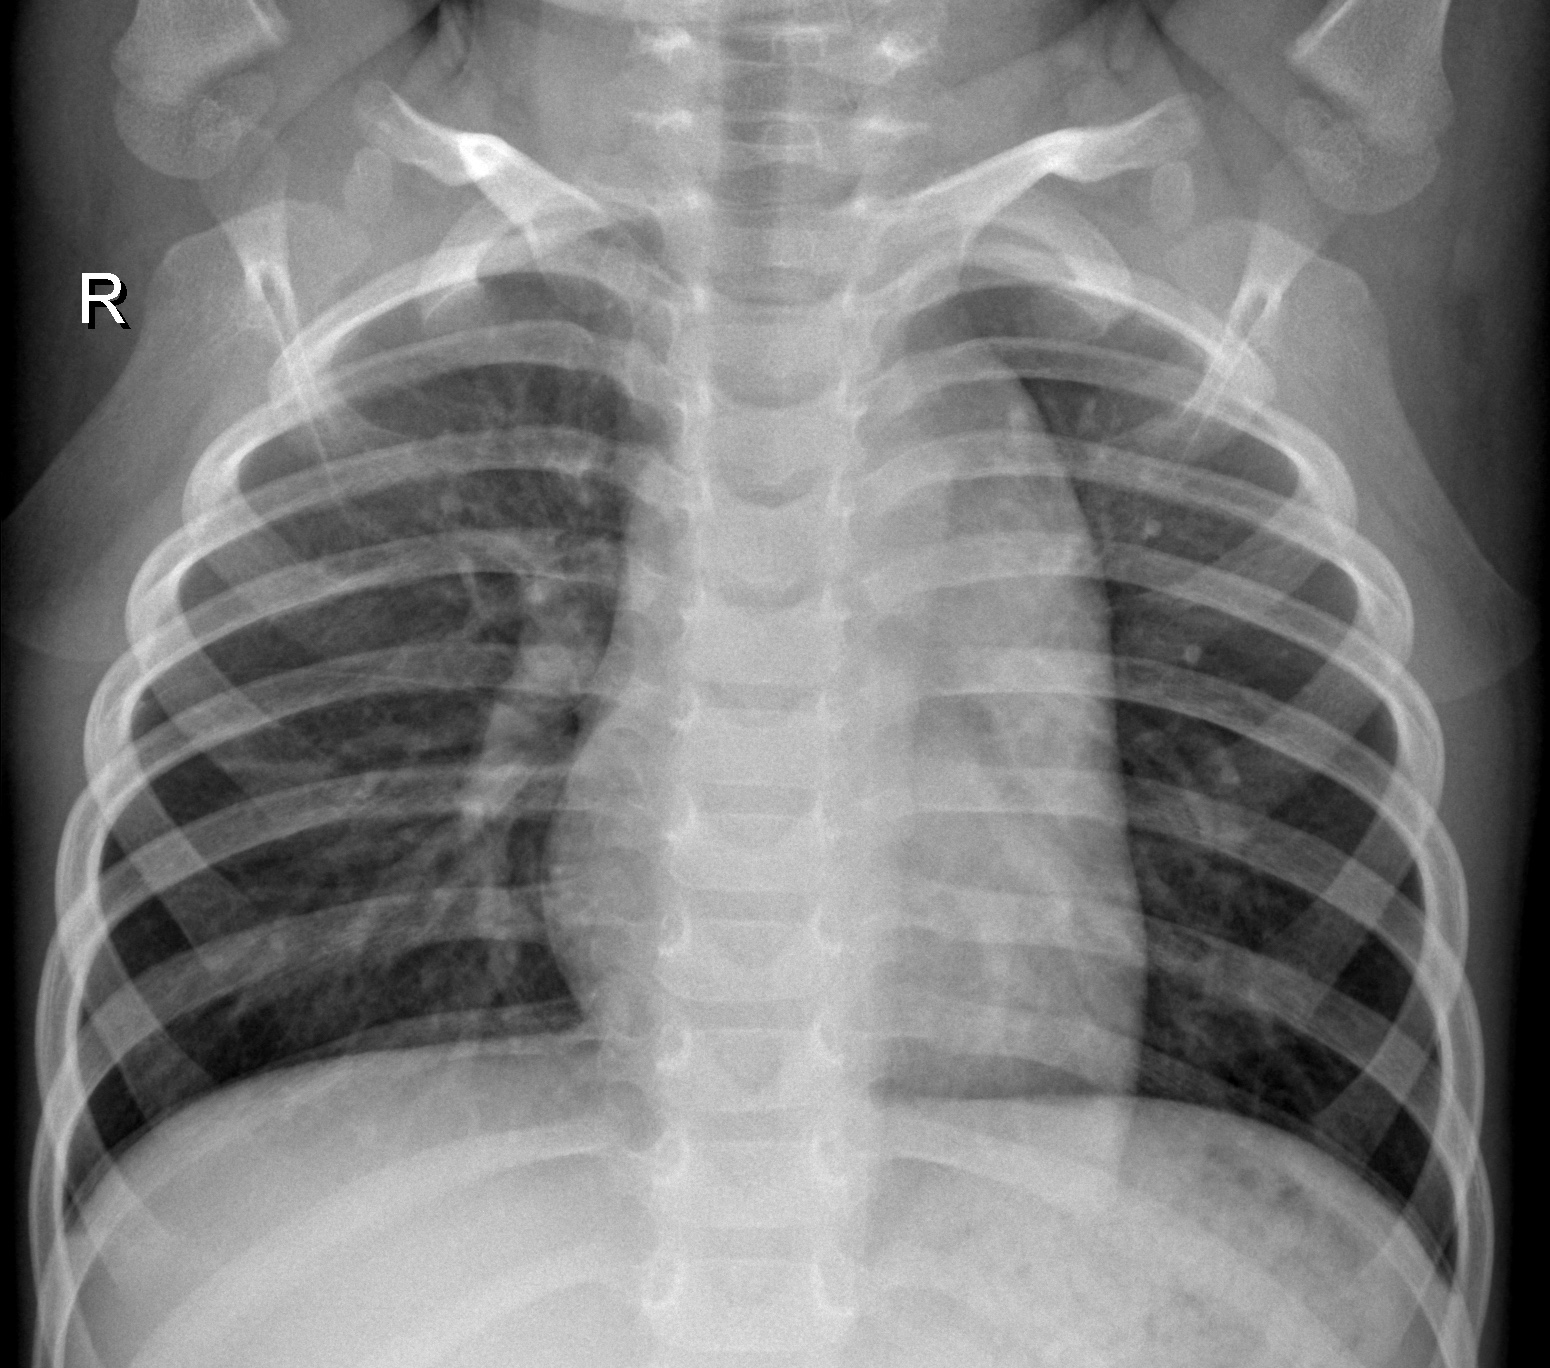
Diagnosis: NORMAL